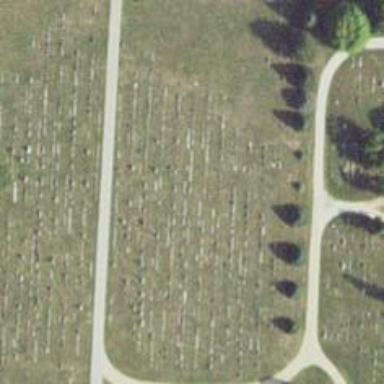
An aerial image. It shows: Cemetery.